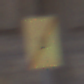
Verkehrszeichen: EndeUmleitung
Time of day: SunriseSunset
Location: Outdoor (Urban)
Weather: PartlyCloudy
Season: NotSpecified
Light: Natural